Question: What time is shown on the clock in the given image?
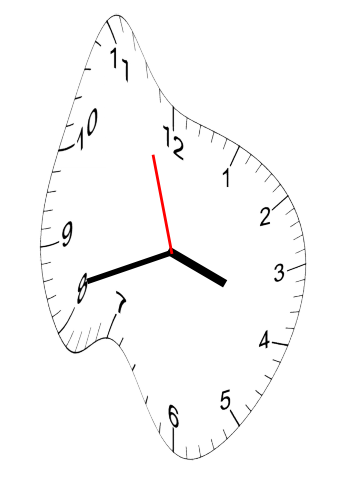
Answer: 03:41:57